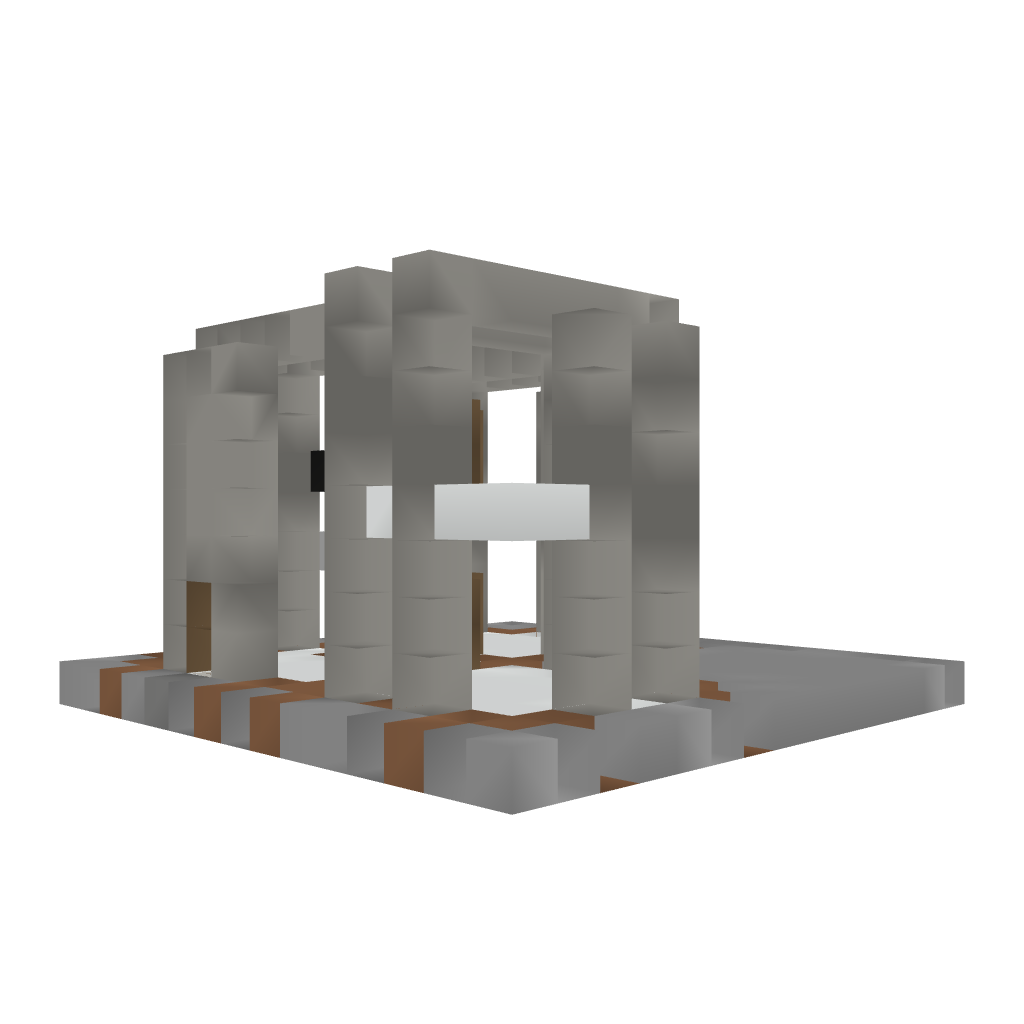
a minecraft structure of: Modern House #7